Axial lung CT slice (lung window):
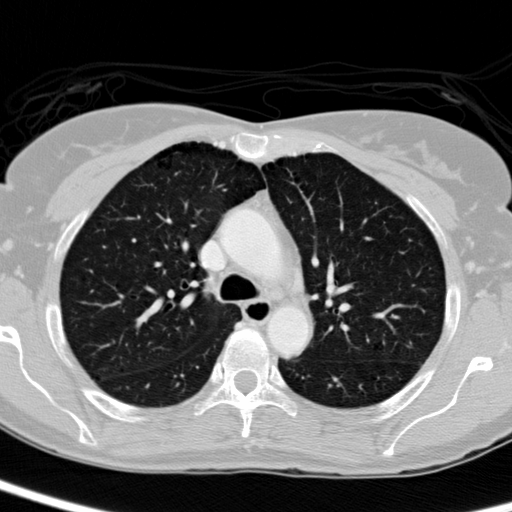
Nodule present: no